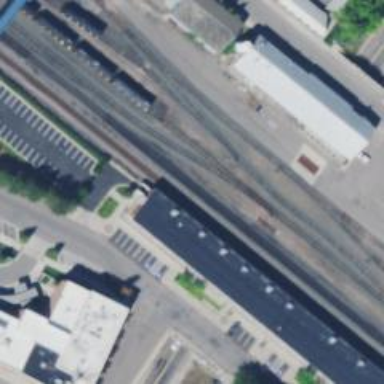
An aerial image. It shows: Rail spur service.